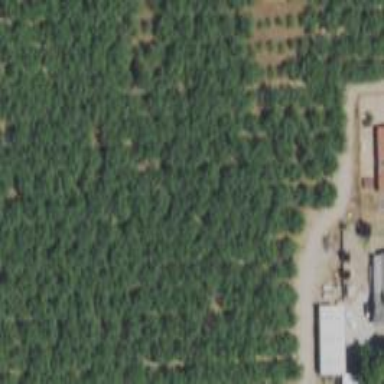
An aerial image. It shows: Almond orchard with rows of almond trees.